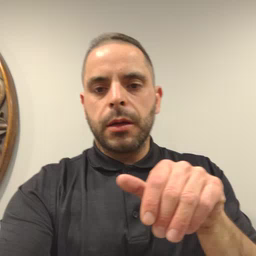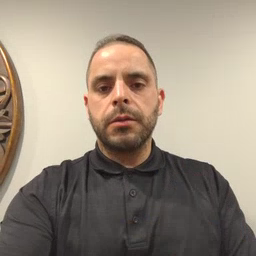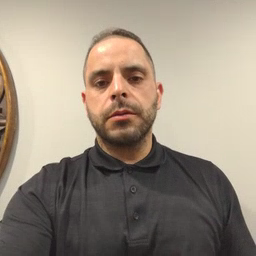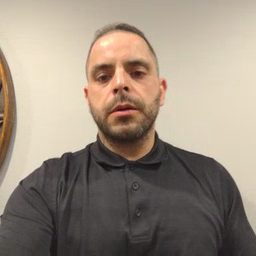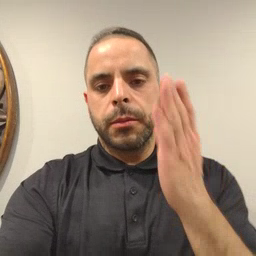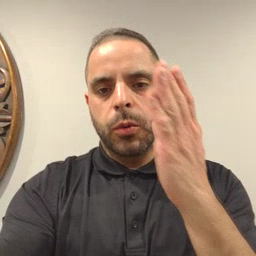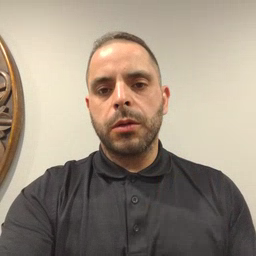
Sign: blue